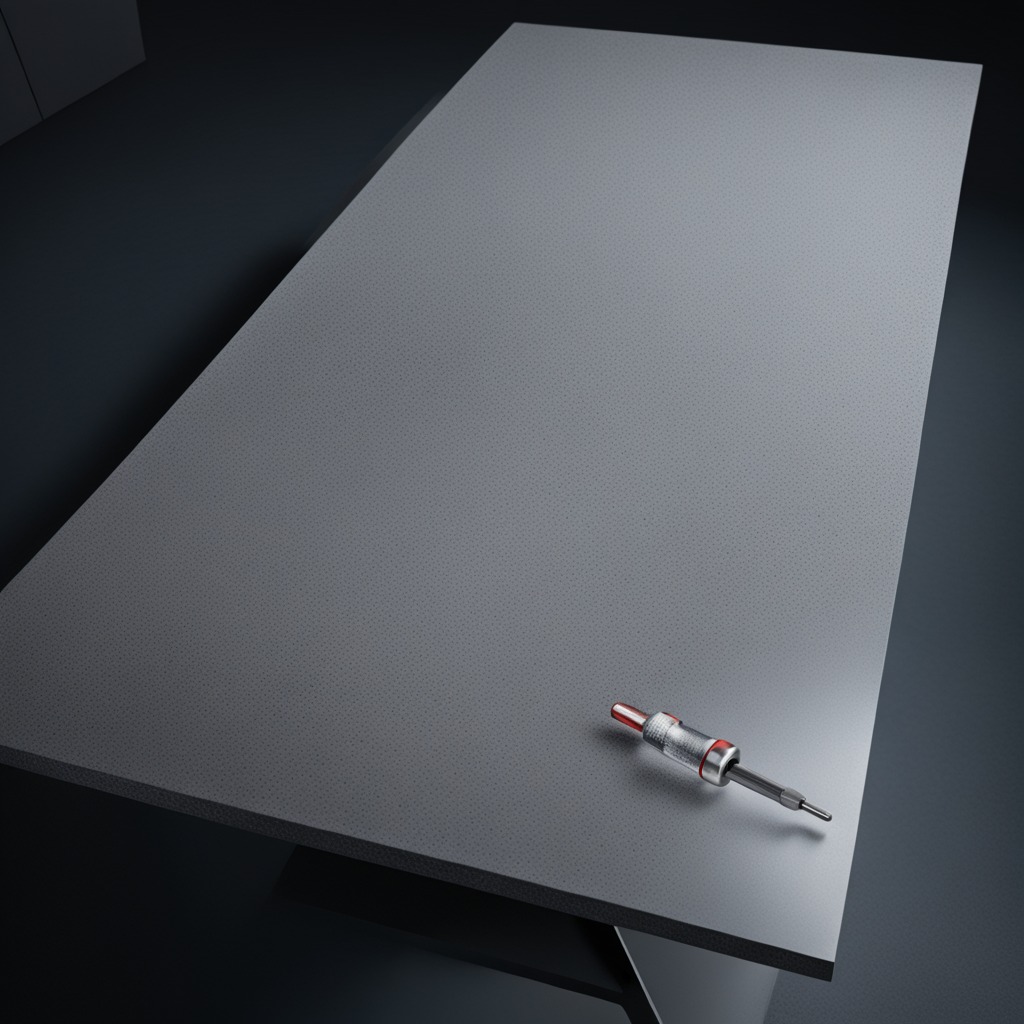
A screwdriver is lying on a clean granite table inside a workshop at night dim ambient light soft shadows worn but